Question: Is there any possibility to set the xAxis of the Highstock graph to display only the time?
Here it shows both date and time and I need to display only time:

Thanks in advance.
'''
$(function () {
// Create the chart
Highcharts.stockChart('container1', {
chart: {
width: 500,
height: 300
},
title: {
text: 'AAPL Stock Price'
},
xAxis: {
tickInterval: 1
},
rangeSelector: {
selected: 4,
inputEnabled: false,
buttonTheme: {
visibility: 'hidden'
},
labelStyle: {
visibility: 'hidden'
}
},
navigator: {
enabled: false
},
scrollbar: {
enabled: false
},
series: [{
name: 'AAPL Stock Price',
data: [45,90,90,45,50,90,39,50,90,39],
step: true,
tooltip: {
valueDecimals: 2
}
}]
});
'''
});
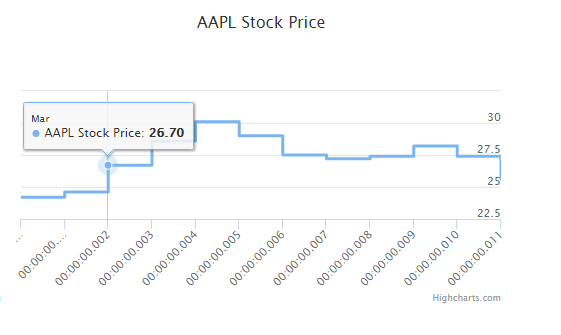
Answer: '''
$(function () {
Highcharts.stockChart('container', {
chart: {
width: 500,
height: 300
},
title: {
text: 'AAPL Stock Price'
},
xAxis: {
type: 'datetime',
tickInterval : 1,
dateTimeLabelFormats : {
day: '%M min'
}
},
rangeSelector: {
selected: 0,
inputEnabled: false,
buttonTheme: {
visibility: 'hidden'
},
labelStyle: {
visibility: 'hidden'
}
},
navigator: {
enabled: false
},
scrollbar: {
enabled: false
},
series: [{
name: 'AAPL Stock Price',
data: [45,90,90,45,50,90,39,50,90,39],
pointStart: Date.UTC(2010, 0, 1),
pointInterval: 3600 * 1000 ,
step: true,
tooltip: {
valueDecimals: 2
}
}]
});
});
'''